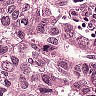
Metastatic tissue present: yes